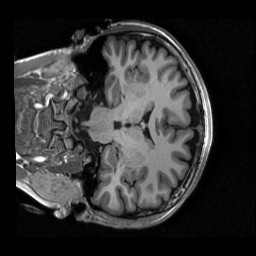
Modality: T1w
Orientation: coronal
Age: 24
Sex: female
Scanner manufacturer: siemens
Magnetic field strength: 3 T
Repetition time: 2.53 s
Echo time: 0.00267 s